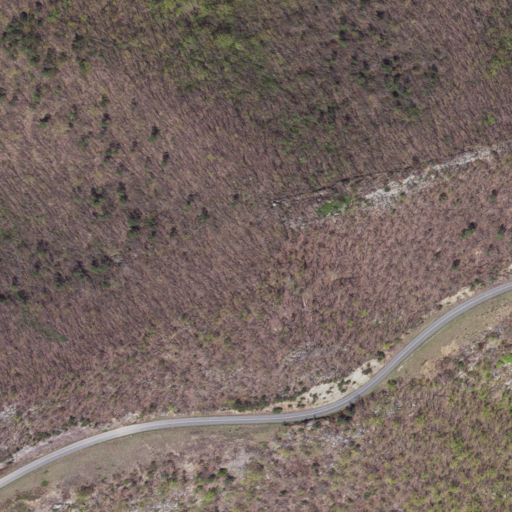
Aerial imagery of mountain in Virginia named Blue Knob containing deciduous forest, open development, mixed forest, low intensity development, and pasture